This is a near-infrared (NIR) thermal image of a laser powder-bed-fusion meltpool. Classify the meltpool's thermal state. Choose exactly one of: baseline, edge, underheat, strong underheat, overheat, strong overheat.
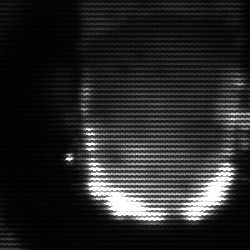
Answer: baseline